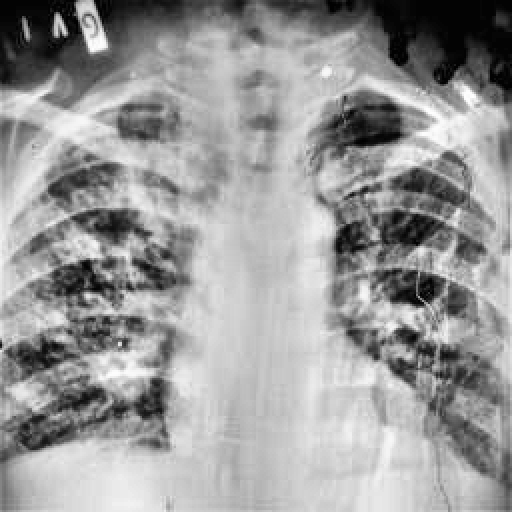
Finding: TUBERCULOSIS